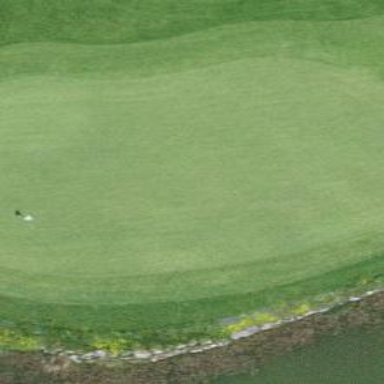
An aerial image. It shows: Grassy pitch designated for golf. It features vibrant green golf course.